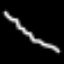
Label: squiggle